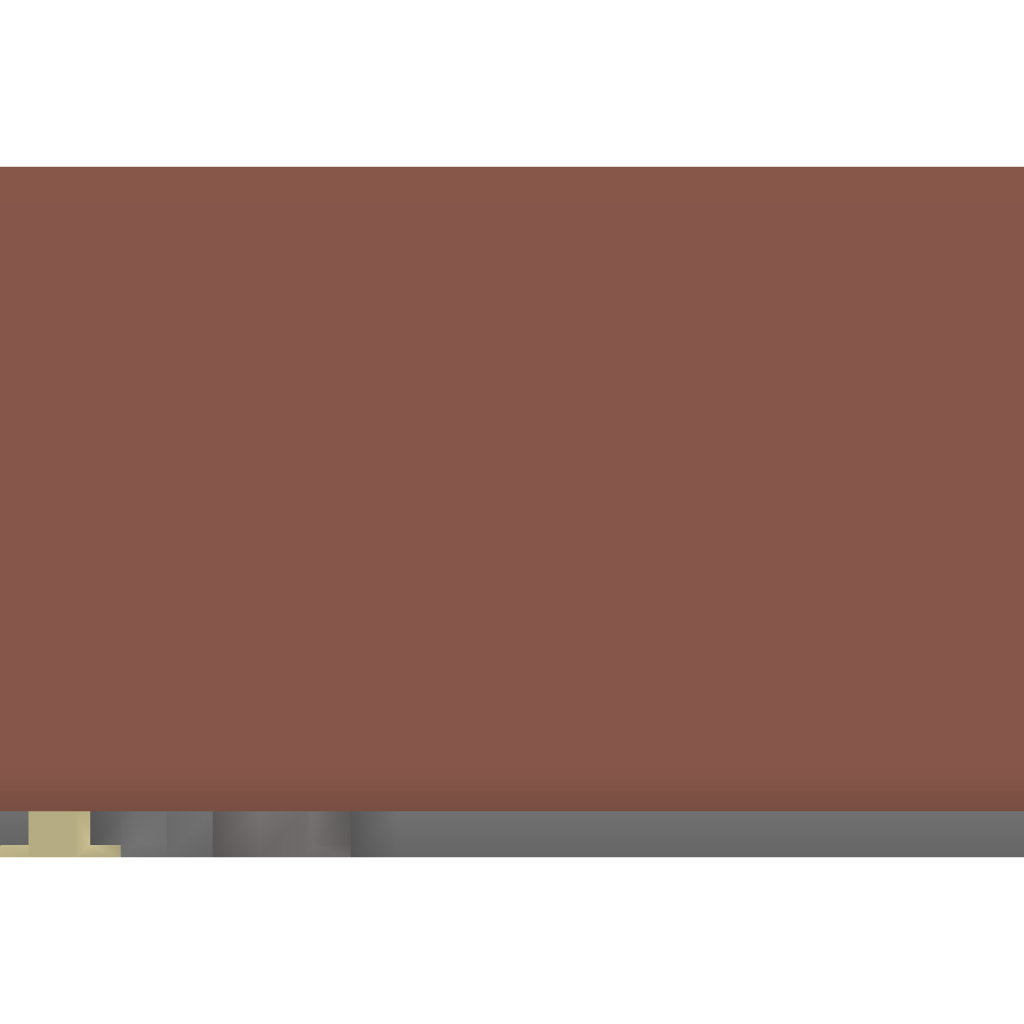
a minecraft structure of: Chestshop with all items except potions (fixed)